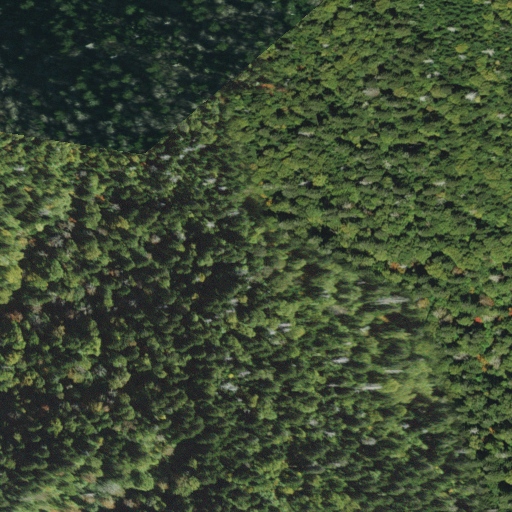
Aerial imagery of ridge(s) in North Carolina named Hughes Ridge containing evergreen forest and mixed forest